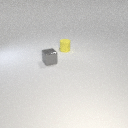
small yellow rubber cylinder behind small gray metal cube